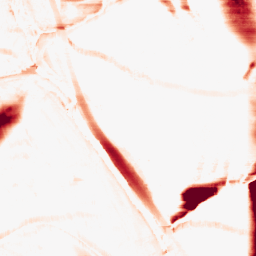
Category: morphological
Decomposition family: morphological_rect
Decomposition parameters: operation: opening
width: 50
height: 10
Upsampling method: sinc_hamming
Upsampling parameters: scale: 2
kernel_size: 4
Upsampling scale: 2